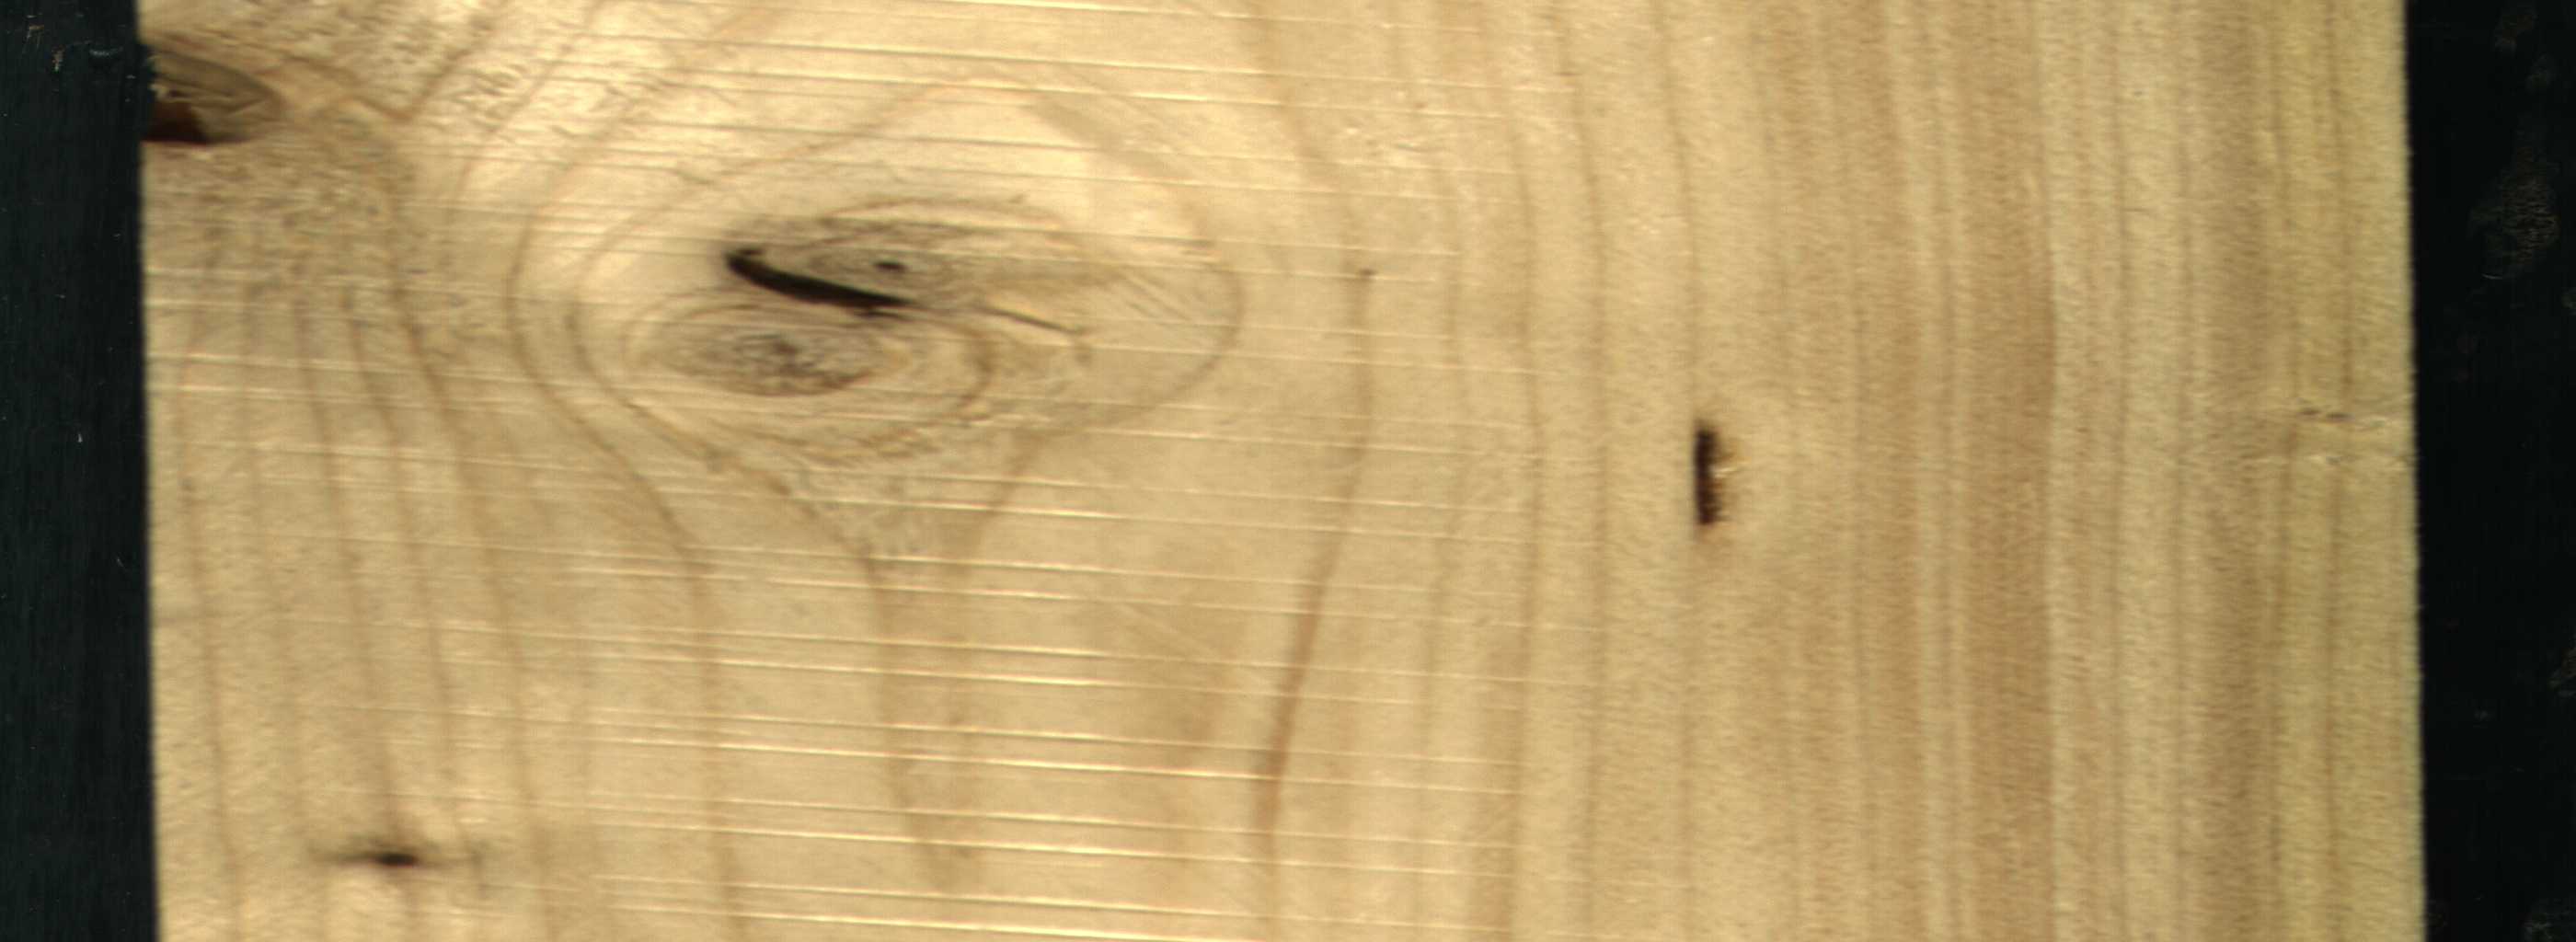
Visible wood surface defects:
resin
Knot_missing
Dead_Knot
Dead_Knot
Live_Knot